Aerial crown-view tile of a tropical tree (Barro Colorado Island, Panama), acquired 20250915:
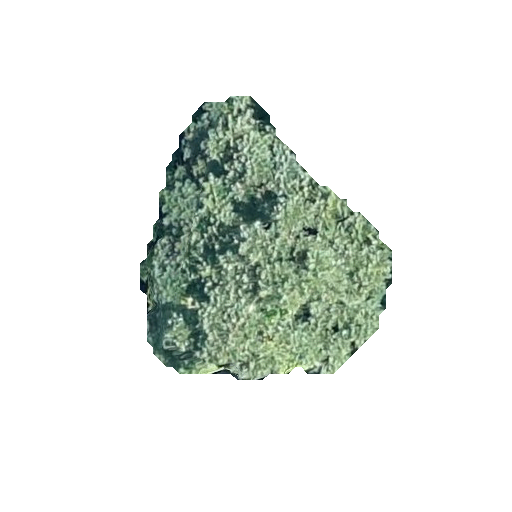
Species: Jacaranda copaia
GBIF accepted scientific name: Jacaranda copaia
Crown area: 71.537 m²